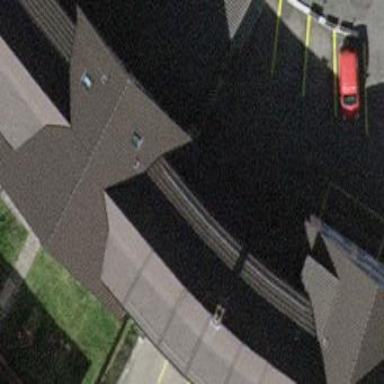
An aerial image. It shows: Commercial building with gabled roof.